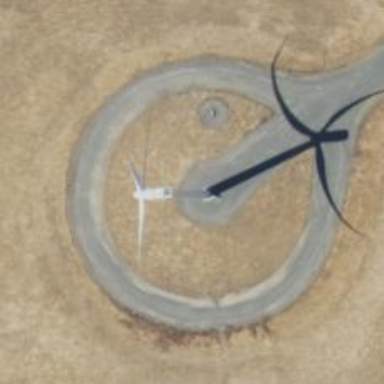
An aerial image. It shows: Wind generator of the horizontal axis type made by Vestas.